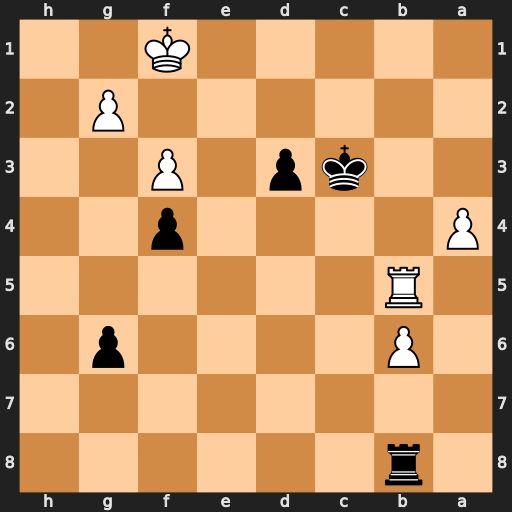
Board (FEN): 1r6/8/1P4p1/1R6/P4p2/2kp1P2/6P1/5K2
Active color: b
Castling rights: -
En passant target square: -
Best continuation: d2 Rd5 Rxb6 Ke2 Re6+